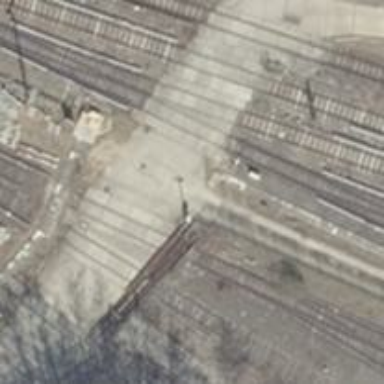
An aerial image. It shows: Yard area with electrified rail tracks.